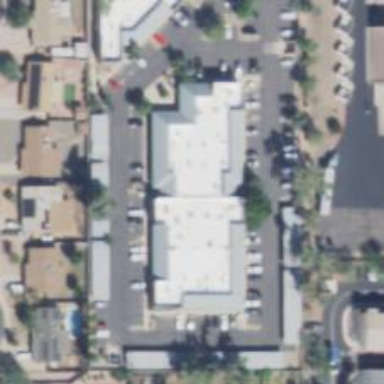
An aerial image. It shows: Healthcare clinic.